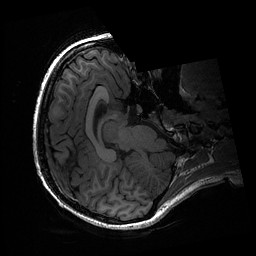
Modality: T1w
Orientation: axial